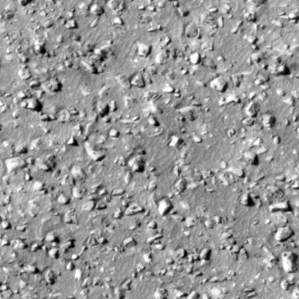
Label: non_frost